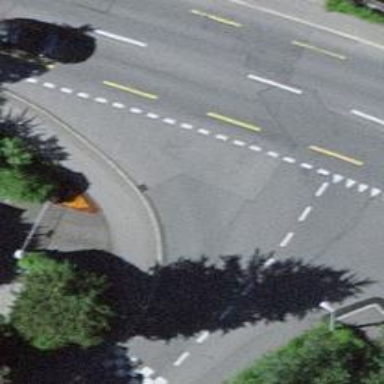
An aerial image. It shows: Kerb barrier.